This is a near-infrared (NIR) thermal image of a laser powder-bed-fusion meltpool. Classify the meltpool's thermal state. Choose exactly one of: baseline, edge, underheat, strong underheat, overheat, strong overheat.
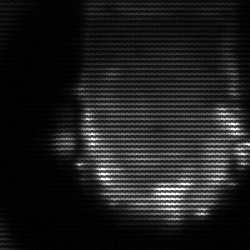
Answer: baseline